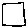
Label: square